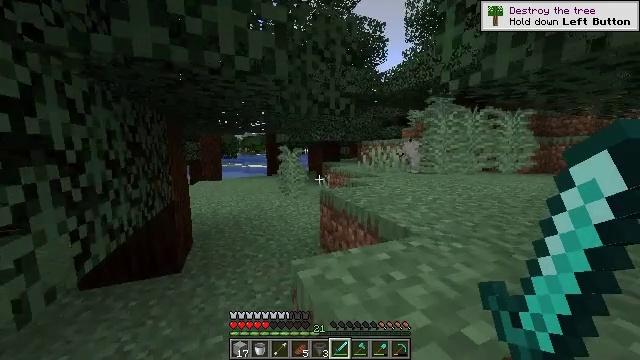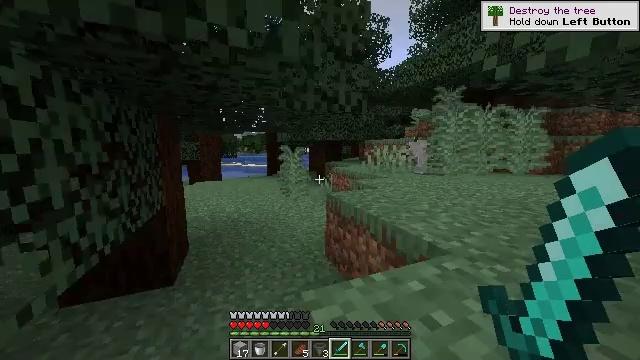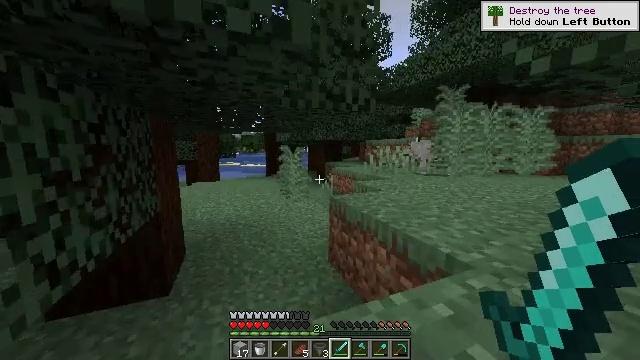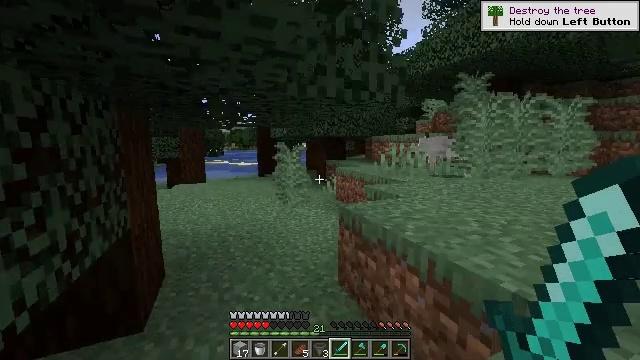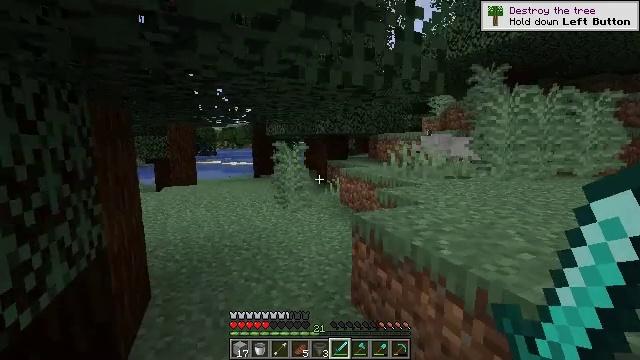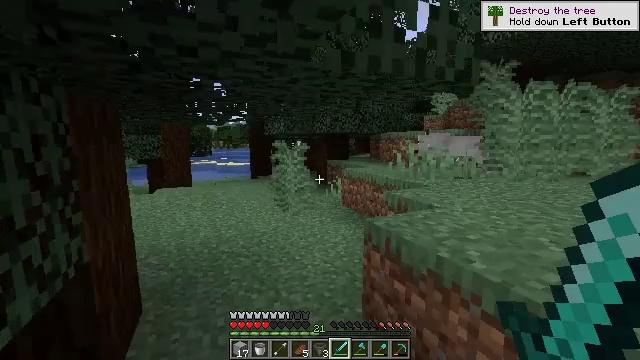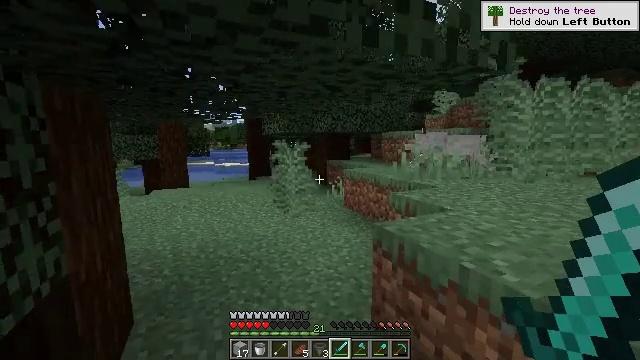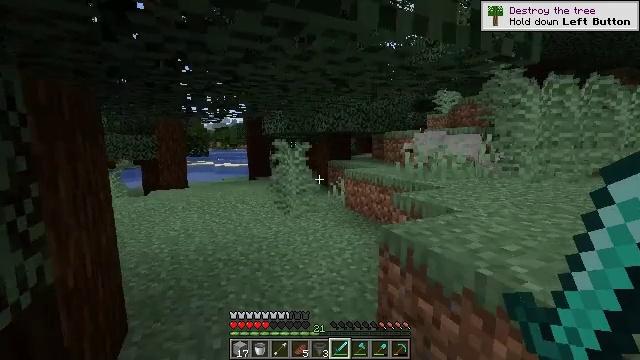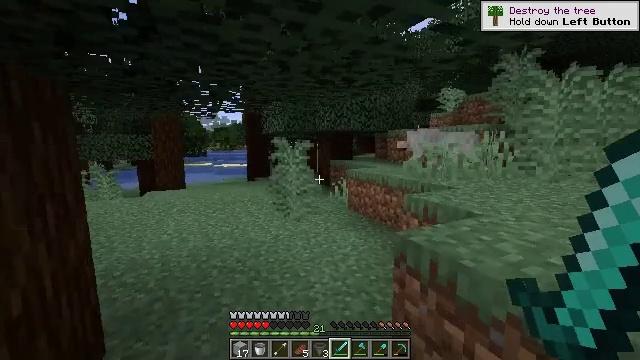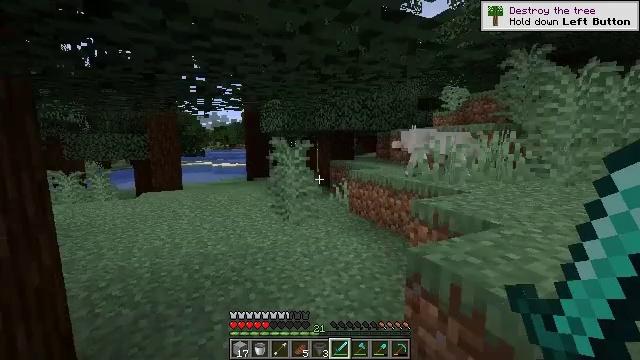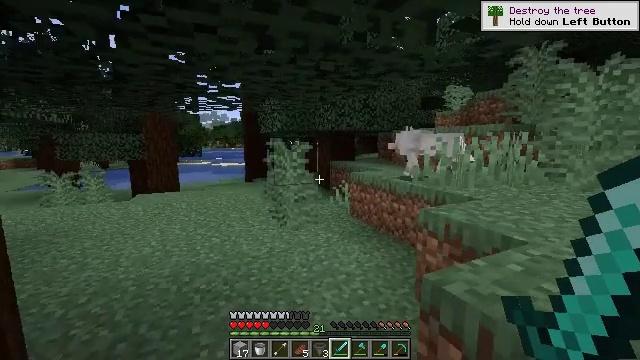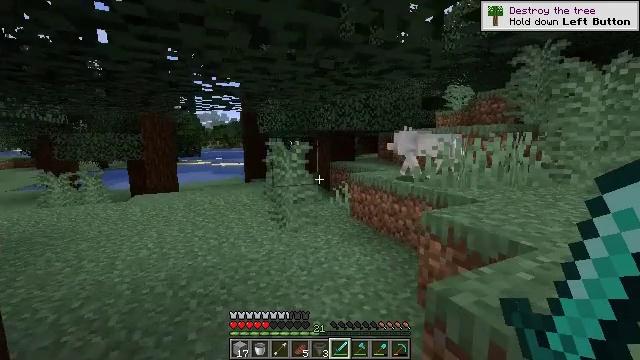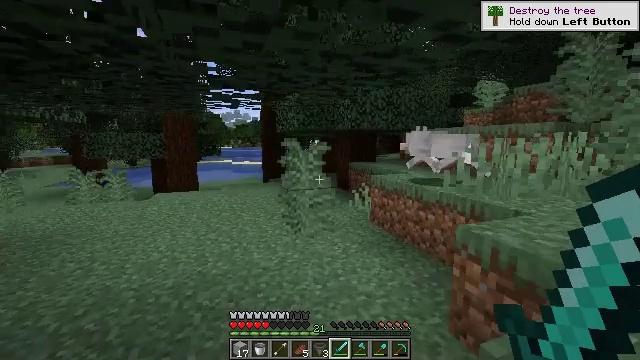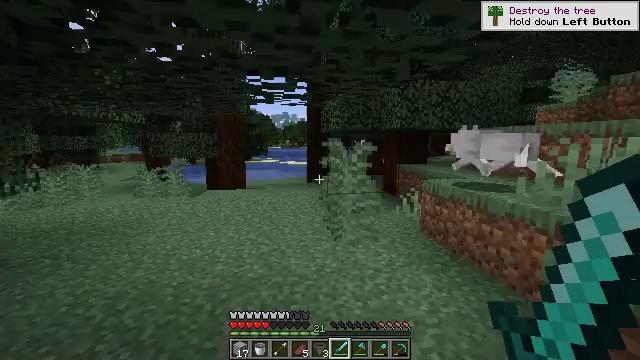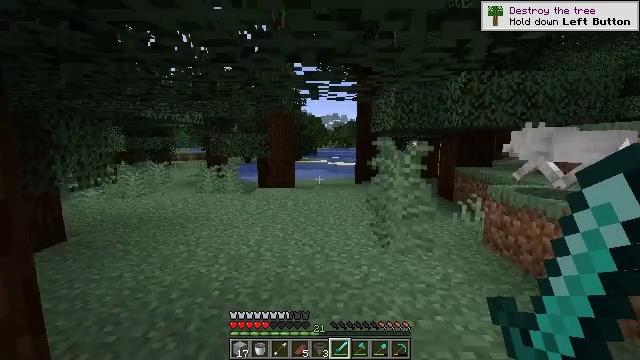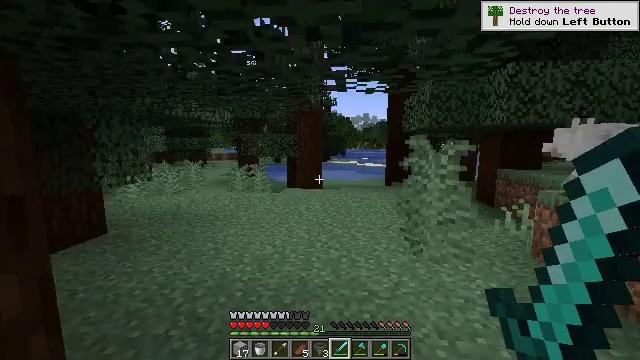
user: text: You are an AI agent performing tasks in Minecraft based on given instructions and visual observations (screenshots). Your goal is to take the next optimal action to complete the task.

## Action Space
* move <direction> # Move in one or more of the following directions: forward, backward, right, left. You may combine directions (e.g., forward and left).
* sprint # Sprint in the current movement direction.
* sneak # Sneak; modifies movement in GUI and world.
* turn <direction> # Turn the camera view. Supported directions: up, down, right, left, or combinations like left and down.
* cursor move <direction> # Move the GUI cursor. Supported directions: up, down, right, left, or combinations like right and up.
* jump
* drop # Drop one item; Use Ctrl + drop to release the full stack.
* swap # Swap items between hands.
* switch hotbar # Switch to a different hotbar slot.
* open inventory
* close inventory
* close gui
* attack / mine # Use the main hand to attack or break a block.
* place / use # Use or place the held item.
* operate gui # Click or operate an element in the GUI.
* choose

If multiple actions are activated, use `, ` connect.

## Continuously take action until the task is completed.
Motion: motion action
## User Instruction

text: Mine the sweet berry bush.
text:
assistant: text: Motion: move forward, sprint
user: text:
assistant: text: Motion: move forward, sprint
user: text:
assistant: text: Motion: move forward
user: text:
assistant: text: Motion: move forward
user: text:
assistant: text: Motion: move forward
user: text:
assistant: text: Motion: move forward
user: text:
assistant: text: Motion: move forward
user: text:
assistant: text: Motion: move forward
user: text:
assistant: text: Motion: move forward
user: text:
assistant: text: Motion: move forward
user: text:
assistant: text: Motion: move forward
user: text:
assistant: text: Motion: move forward, turn left
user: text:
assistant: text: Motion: move forward, turn left
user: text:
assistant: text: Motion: move forward, turn left
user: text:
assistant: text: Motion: move forward, sprint, turn left
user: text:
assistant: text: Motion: move forward, sprint
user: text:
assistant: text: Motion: move forward, sprint
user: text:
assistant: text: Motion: move forward, sprint
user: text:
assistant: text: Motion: move forward, sprint
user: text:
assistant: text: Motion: move forward
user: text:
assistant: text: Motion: move forward
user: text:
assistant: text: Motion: move forward, turn left
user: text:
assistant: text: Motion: move forward, turn left and down
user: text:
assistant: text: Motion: move forward, turn left
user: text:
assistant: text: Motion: move forward, turn left
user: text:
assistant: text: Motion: move forward, turn left
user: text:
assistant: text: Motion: move forward
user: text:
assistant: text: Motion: move forward, sprint
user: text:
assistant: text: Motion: move forward, sprint
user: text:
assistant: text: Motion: move forward, sprint